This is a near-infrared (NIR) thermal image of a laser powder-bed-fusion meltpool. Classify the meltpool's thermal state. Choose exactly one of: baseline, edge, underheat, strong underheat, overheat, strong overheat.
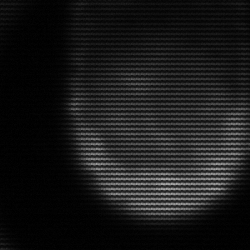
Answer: edge